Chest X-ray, AP view. Patient: 63 years old, sex M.
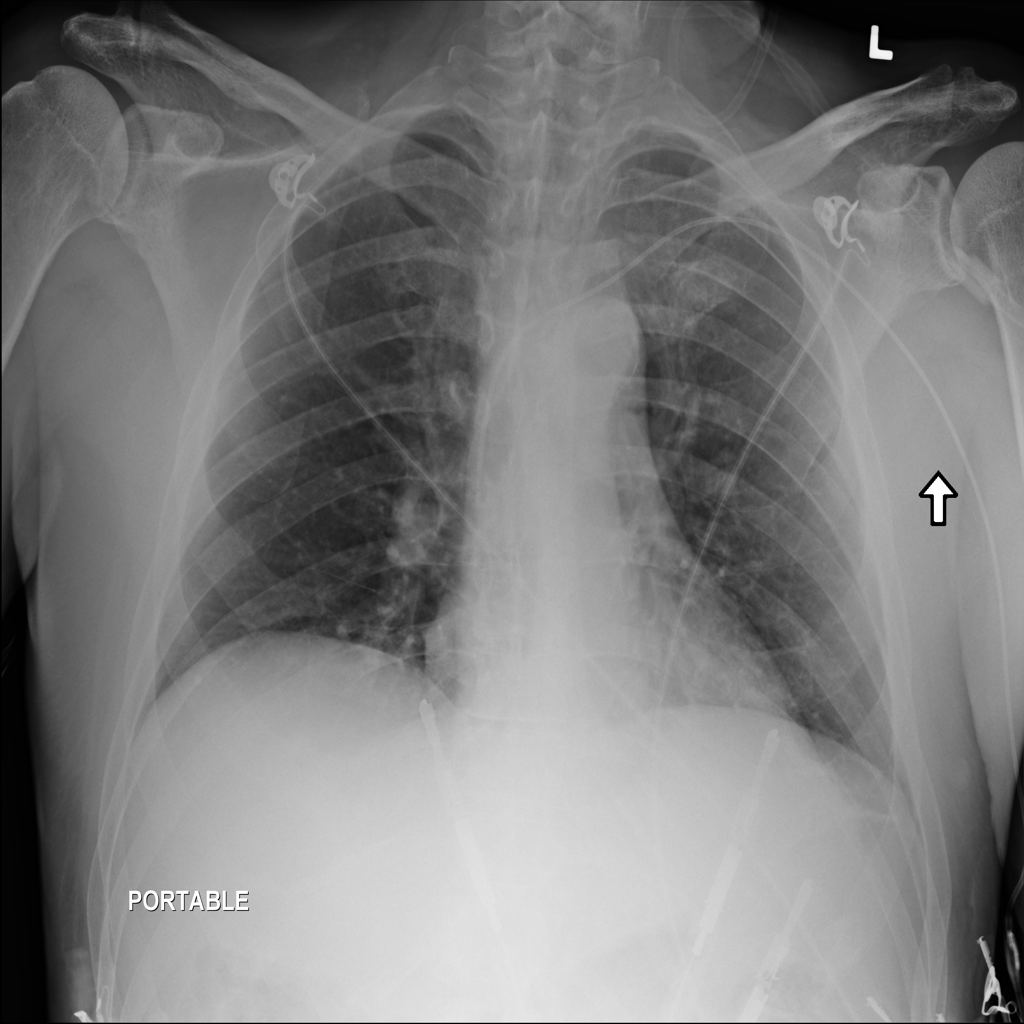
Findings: Infiltration